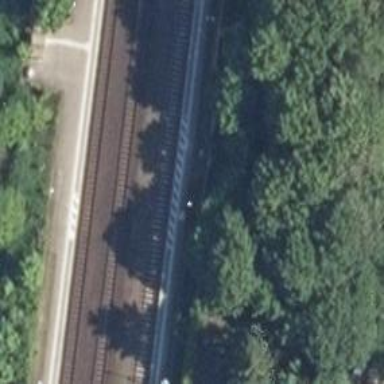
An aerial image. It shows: Stop position for public transport on the railway.